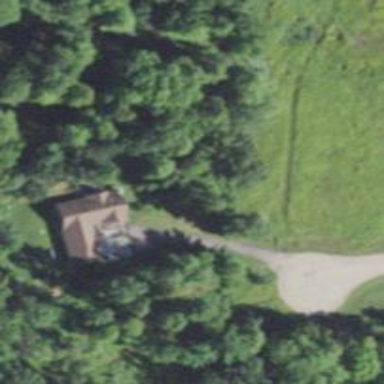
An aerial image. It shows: Driveway.